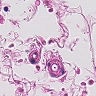
Metastatic tissue present: no